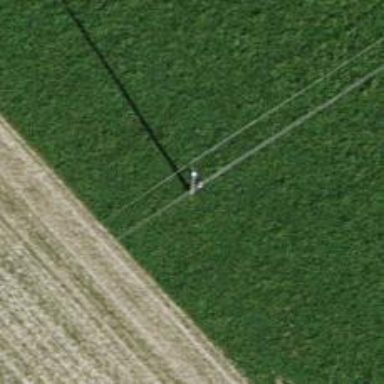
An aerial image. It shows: Minor power line.